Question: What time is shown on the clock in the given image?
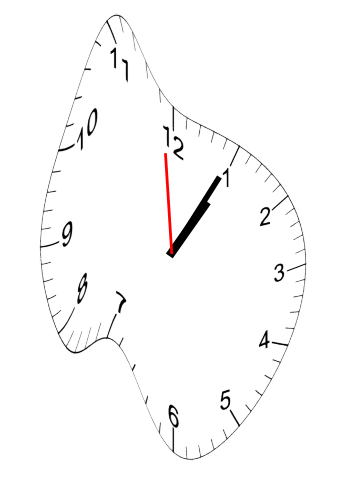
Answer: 01:04:59